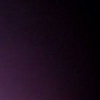
Label: space